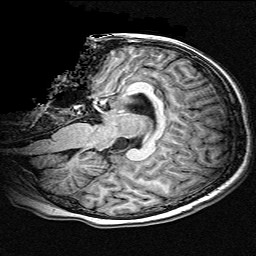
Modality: T1w
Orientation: sagittal
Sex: female